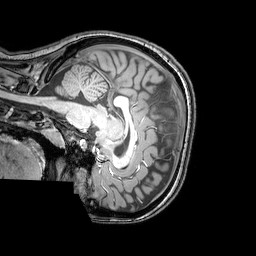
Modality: T1w
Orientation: sagittal
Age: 20
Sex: female
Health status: healthy
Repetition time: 0.081 s
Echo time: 0.037 s